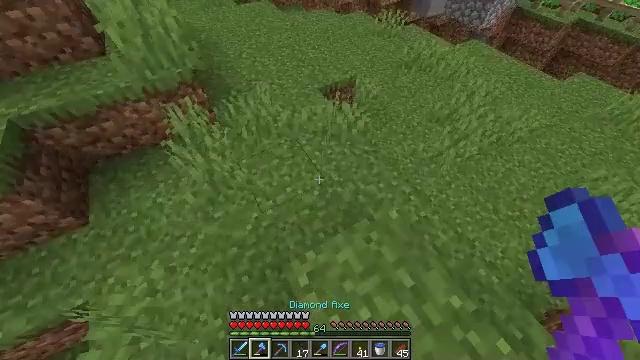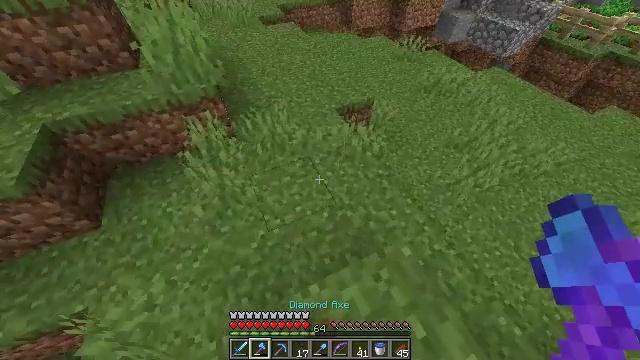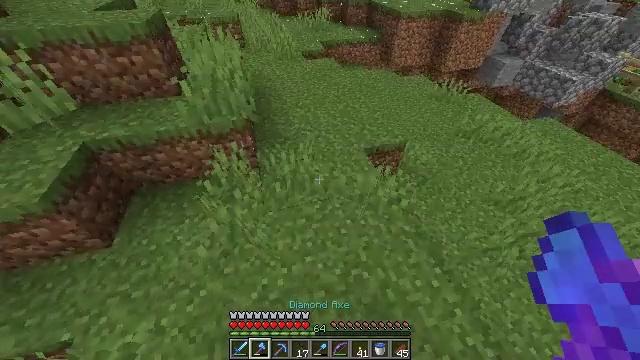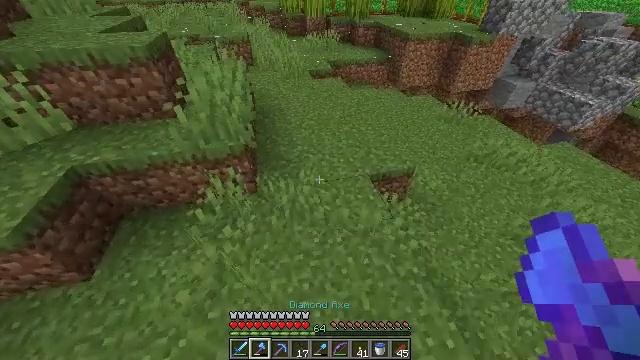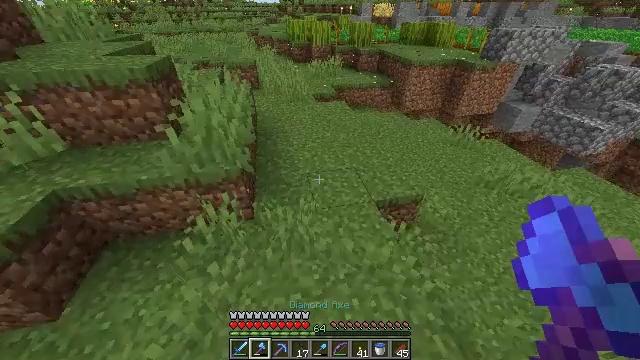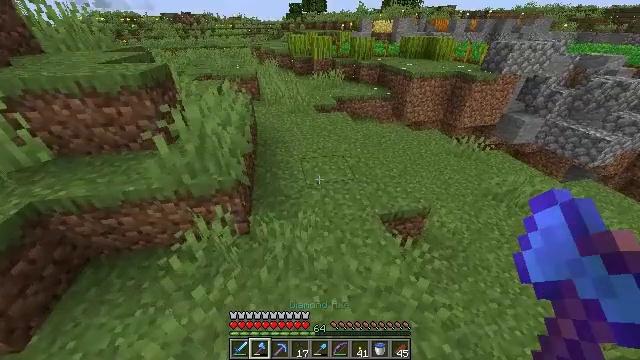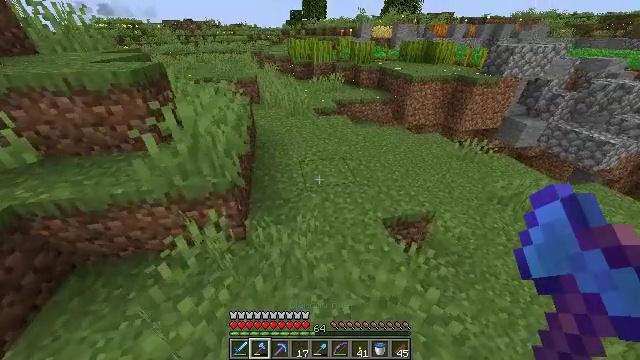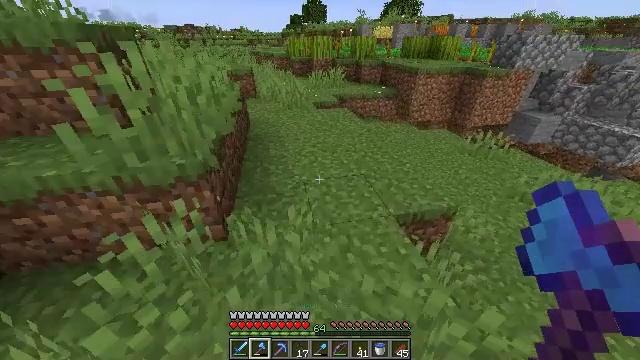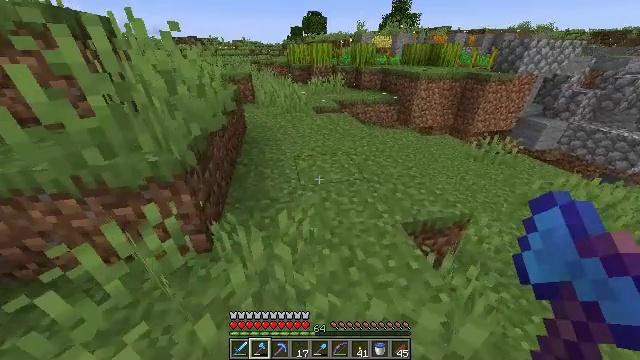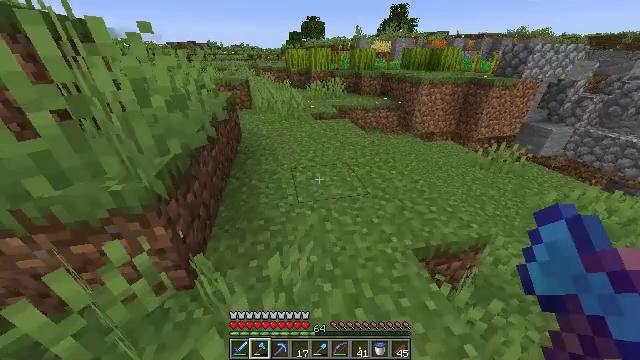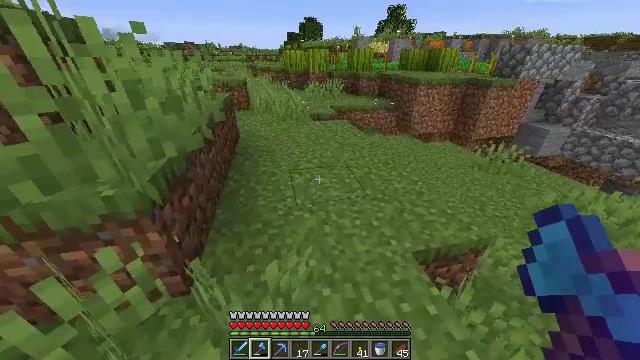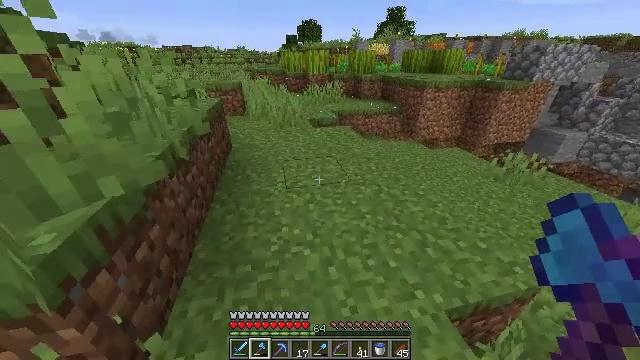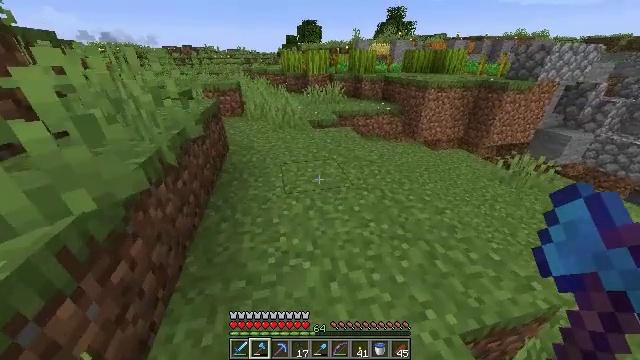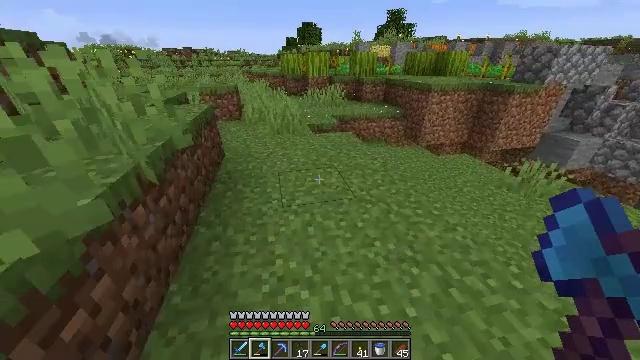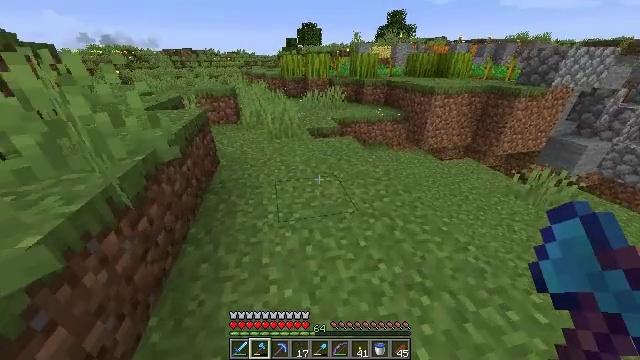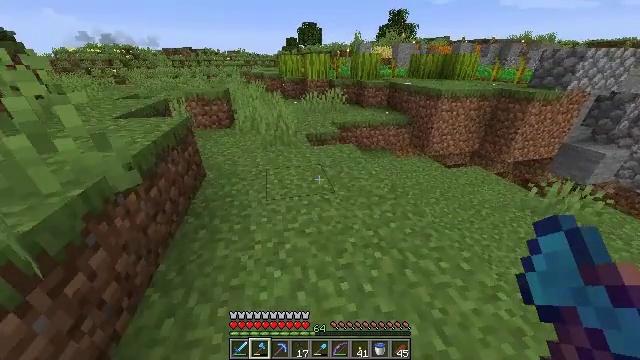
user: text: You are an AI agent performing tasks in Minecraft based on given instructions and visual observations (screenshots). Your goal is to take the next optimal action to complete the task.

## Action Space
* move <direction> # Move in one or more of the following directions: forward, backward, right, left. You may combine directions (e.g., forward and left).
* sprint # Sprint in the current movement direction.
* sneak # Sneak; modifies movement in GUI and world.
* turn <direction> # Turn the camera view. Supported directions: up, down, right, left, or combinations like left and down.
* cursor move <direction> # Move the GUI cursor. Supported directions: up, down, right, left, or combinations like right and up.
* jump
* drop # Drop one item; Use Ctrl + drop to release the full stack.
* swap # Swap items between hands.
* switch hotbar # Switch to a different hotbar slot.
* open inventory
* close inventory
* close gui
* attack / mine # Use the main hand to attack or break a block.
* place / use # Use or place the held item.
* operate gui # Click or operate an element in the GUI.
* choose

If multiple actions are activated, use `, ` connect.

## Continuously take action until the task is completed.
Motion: motion action
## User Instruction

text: Use right equipment to gather melon.
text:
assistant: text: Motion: move forward, sprint, turn left and up
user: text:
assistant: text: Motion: move forward, sprint, turn left and up
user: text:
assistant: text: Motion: move forward, sprint, turn left and up
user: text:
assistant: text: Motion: move forward, sprint, turn left and up
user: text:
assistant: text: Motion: move forward, sprint, turn up
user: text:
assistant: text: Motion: move forward, sprint, turn up
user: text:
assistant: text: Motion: move forward, sprint, turn up
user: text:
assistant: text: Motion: move forward, sprint, turn up
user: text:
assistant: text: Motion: move forward, sprint, turn up
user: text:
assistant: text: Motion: move forward, sprint
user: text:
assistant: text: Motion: move forward, sprint
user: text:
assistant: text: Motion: move forward, sprint
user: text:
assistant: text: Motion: move forward, sprint
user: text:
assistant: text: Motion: move forward, sprint
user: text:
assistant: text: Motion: move forward, sprint
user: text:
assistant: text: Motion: move forward, sprint
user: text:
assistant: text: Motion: move forward, sprint
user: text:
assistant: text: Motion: move forward, sprint
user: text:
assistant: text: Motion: move forward, sprint
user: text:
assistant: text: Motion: move forward, sprint
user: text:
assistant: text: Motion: move forward, sprint
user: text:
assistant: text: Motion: move forward, sprint
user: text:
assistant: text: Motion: move forward, sprint
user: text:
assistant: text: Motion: move forward, sprint
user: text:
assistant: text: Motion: move forward, sprint
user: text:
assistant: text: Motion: move forward, sprint
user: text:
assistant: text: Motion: move forward, sprint
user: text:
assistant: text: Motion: move forward, sprint
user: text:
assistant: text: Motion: move forward, sprint
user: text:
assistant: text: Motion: move forward, sprint